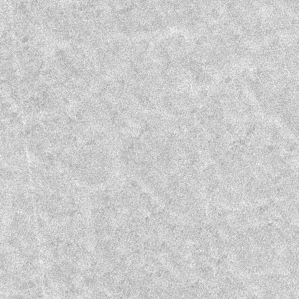
Label: frost